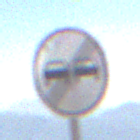
Verkehrszeichen: EndeUeberholverbot
Umgebung: Outdoor, Nature
Tageszeit: Midday
Wetter: Clear
Licht: Natural
Jahreszeit: NotSpecified
Kontrast: HighContrast